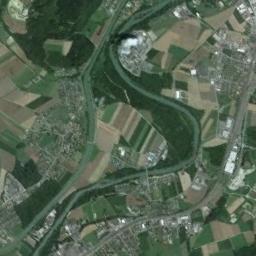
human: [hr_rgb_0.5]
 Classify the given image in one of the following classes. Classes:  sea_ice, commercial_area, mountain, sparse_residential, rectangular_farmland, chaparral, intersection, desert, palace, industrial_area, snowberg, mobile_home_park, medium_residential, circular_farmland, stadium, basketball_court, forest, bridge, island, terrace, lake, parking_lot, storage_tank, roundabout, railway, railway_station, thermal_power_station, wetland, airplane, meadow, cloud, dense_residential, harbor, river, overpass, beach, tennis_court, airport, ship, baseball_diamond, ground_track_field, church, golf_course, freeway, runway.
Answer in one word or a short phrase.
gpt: river